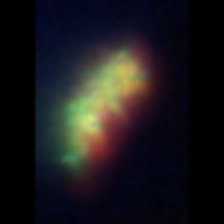
Taxon: Unknown_detritus
Group: Unknown